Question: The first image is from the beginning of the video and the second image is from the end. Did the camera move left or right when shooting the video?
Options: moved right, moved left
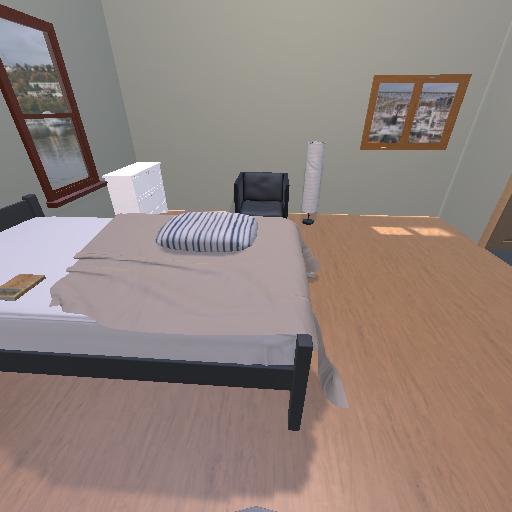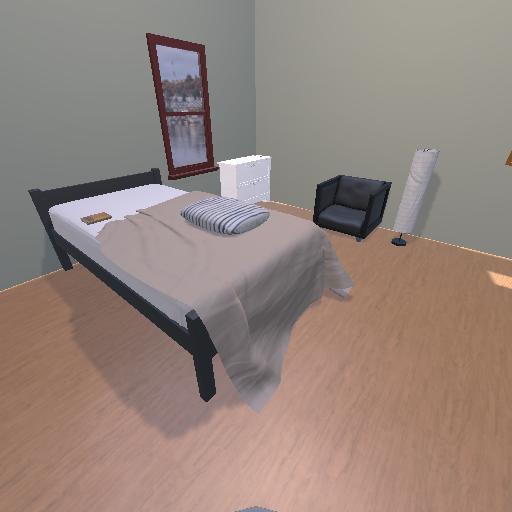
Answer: moved right